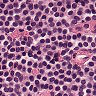
Metastatic tissue present: no